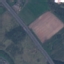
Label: Highway